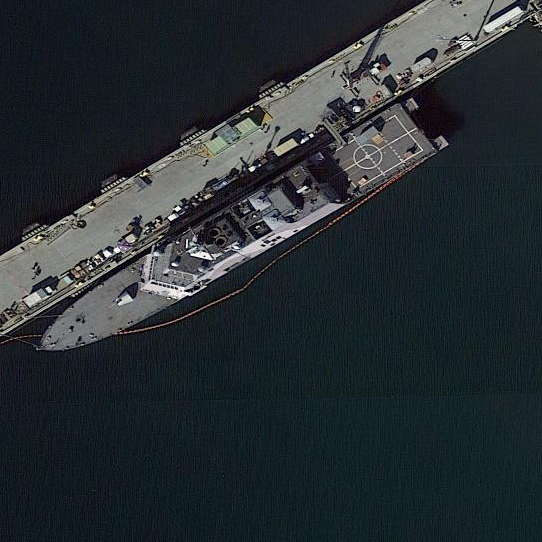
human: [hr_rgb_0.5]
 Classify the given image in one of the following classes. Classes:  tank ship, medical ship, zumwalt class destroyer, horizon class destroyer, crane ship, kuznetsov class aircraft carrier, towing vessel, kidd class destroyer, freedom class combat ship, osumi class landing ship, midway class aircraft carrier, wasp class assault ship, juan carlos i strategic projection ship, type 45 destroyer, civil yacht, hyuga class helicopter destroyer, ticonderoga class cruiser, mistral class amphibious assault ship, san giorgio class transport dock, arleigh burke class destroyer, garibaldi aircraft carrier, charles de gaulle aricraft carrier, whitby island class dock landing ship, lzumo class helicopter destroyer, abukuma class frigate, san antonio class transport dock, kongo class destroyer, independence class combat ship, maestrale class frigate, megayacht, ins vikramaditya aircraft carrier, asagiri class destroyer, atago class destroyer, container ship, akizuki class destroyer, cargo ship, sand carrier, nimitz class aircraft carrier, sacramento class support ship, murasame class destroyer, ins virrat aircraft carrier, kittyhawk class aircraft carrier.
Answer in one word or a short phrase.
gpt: Freedom class combat ship